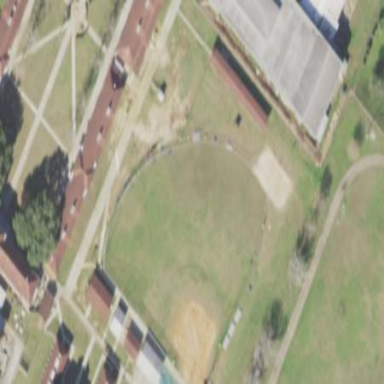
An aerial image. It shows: Baseball pitch for leisure and sports activities.